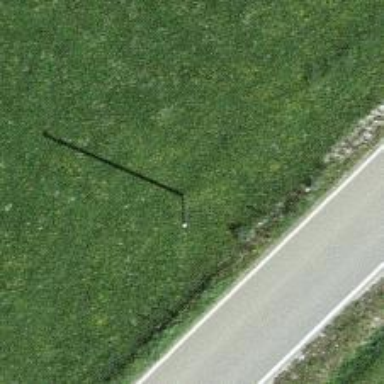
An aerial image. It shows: Power pole.